Field crop: maize
Growth stage: 2
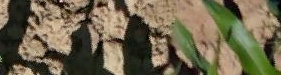
Species: maize